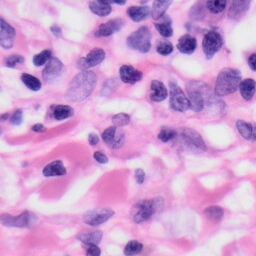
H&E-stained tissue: Skin